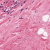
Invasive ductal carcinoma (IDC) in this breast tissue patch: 0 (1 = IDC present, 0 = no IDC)